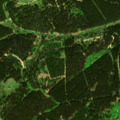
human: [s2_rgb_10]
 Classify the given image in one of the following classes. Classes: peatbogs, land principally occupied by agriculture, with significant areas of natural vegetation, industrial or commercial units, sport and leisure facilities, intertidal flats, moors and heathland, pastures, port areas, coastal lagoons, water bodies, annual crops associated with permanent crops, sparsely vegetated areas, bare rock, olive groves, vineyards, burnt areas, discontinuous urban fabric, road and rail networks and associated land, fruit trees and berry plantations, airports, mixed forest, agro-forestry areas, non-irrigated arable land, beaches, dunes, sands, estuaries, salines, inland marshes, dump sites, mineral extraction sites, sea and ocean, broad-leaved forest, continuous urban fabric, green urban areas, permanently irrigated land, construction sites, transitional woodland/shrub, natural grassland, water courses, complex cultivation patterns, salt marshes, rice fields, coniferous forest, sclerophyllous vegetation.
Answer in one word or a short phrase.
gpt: coniferous forest